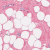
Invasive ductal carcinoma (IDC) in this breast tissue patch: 0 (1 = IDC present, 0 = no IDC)